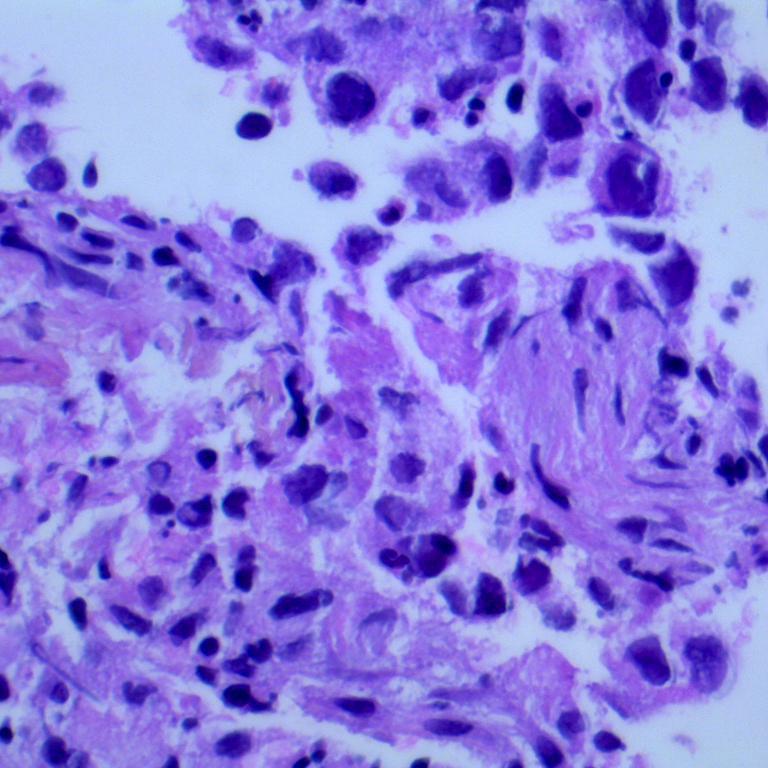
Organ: lung
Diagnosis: adenocarcinomas